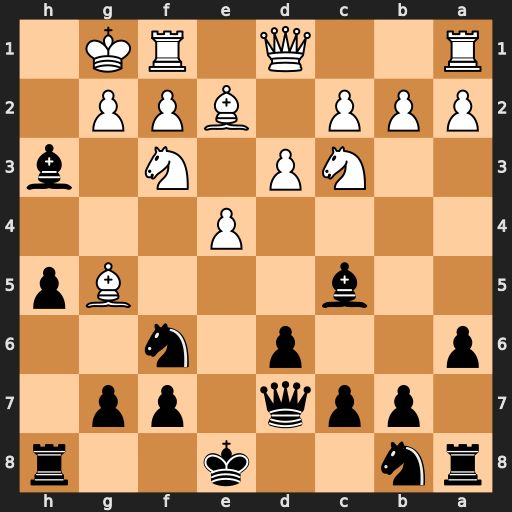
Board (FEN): rn2k2r/1ppq1pp1/p2p1n2/2b3Bp/4P3/2NP1N1b/PPP1BPP1/R2Q1RK1
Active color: b
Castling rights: kq
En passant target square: -
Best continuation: Qg4 Ne1 Qxg5